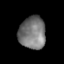
Tissue: lung
Cell type: Myeloid cells
Senescence score: 0.2421
Nuclear area (px): 847
Mean DAPI intensity: 119.754